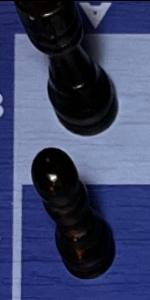
Label: Pawn_Black